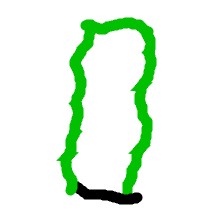
Shape: rectangle